Question: i am new to web development ,
my aim is: but instead i am getting box background with color i specified under the img, and my img links are not boxes they are like twitter instgram logos etc... , how i make the img it self color get changed to anyone in hover state and to be like the img border not circular or box , for more understanding i have included picture in hover state the img link of twitter is black by default.

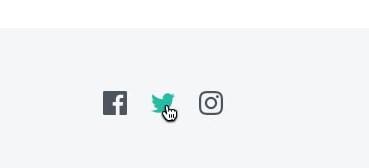
Answer: - -
'''
svg {
fill: red;
}
svg:hover {
fill: blue;
}
svg[role="img"]{
width:25px;
}
img {
width: 30px;
color: red;
fill:purple;
}
'''
'''
<body>
<svg role="img" fill="purple" viewBox="0 0 24 24" xmlns="http://www.w3.org/2000/svg">
<title>Facebook icon</title>
<path d="M23.9981 11.9991C23.9981 5.37216 18.626 0 11.9991 0C5.37216 0 0 5.37216 0 11.9991C0 17.9882 4.38789 22.9522 10.1242 23.8524V15.4676H7.07758V11.9991H10.1242V9.35553C10.1242 6.34826 11.9156 4.68714 14.6564 4.68714C15.9692 4.68714 17.3424 4.92149 17.3424 4.92149V7.87439H15.8294C14.3388 7.87439 13.8739 8.79933 13.8739 9.74824V11.9991H17.2018L16.6698 15.4676H13.8739V23.8524C19.6103 22.9522 23.9981 17.9882 23.9981 11.9991Z" />
</svg>
<img src="https://raw.githubusercontent.com/simple-icons/simple-icons/develop/icons/facebook.svg" />
</body>
'''
Get social media icons in SVG for free from <URL>